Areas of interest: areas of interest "Business office"
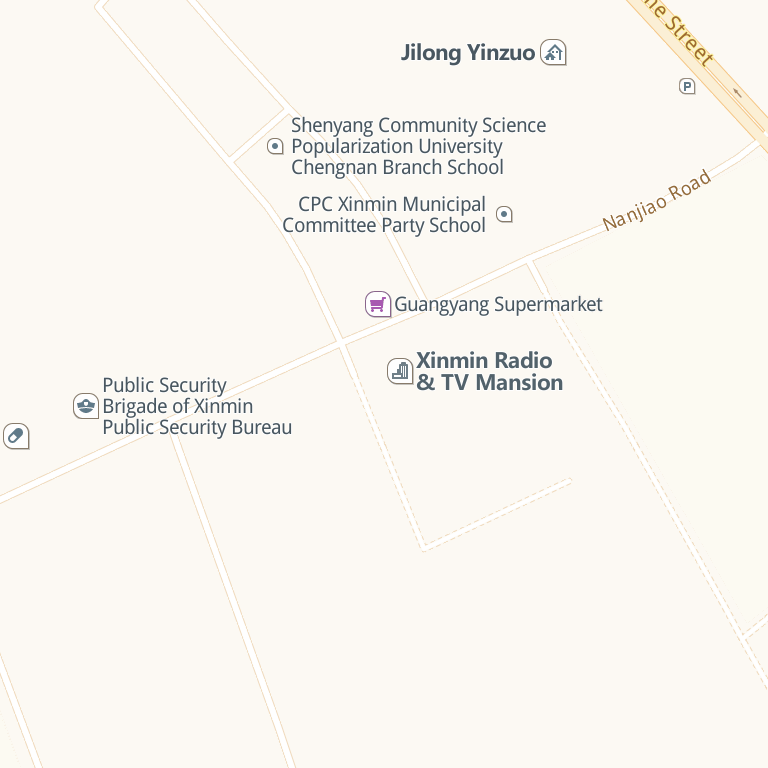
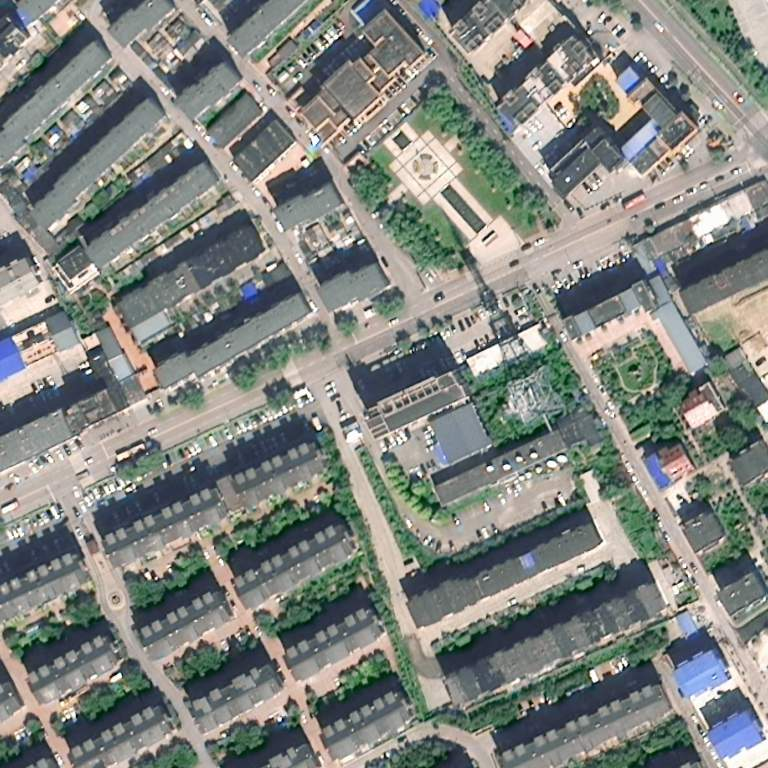